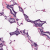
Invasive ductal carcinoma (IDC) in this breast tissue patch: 1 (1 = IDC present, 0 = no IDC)